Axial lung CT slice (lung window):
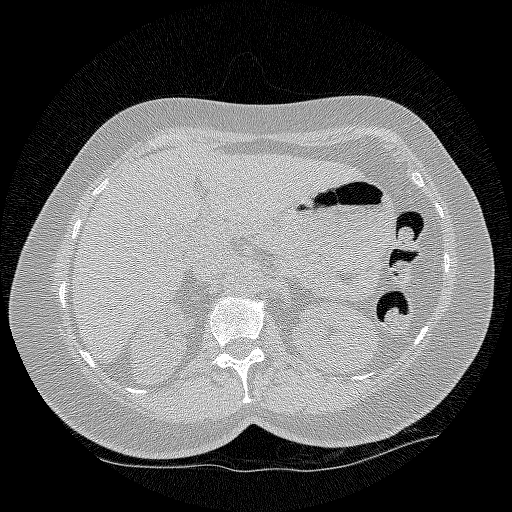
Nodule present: no